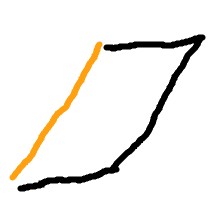
Shape: parallelogram